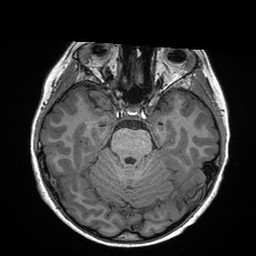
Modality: T1w
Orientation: coronal
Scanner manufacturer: siemens
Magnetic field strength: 3 T
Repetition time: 2.3 s
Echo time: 0.00298 s